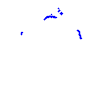
Particle: proton